Interaction volume radius: 5 \u00c5
Interaction volume height: 10 \u00c5
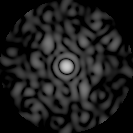
Disorder parameter: 0.8642